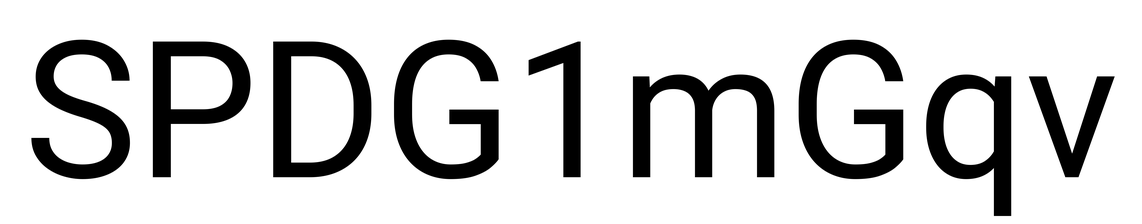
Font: Roboto_Regular